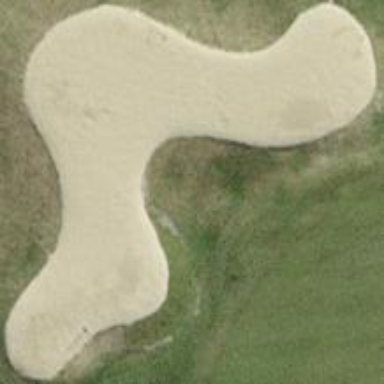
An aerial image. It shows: Golf bunker filled with sandy terrain.